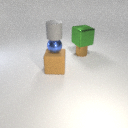
small blue metal sphere below small gray rubber cylinder